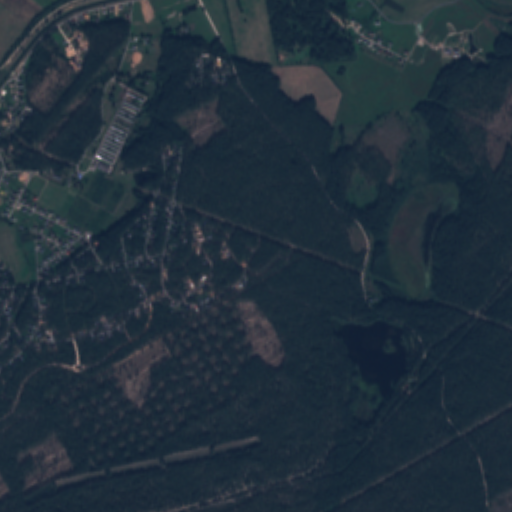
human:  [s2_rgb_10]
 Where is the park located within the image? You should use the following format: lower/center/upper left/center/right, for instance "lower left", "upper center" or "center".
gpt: The park is located in the center left of the image.
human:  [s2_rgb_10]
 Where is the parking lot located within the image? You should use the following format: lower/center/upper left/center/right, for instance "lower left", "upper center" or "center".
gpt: The parking lot is located in the center left of the image.
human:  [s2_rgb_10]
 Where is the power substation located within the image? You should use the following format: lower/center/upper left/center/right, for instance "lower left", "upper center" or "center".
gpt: The power substation is located in the upper left of the image.
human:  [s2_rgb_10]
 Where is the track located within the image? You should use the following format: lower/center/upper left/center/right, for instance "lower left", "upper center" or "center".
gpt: There is no track in the image.